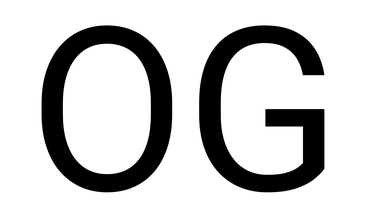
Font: Roboto_Regular